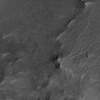
Atmospheric dust classification: not_dusty